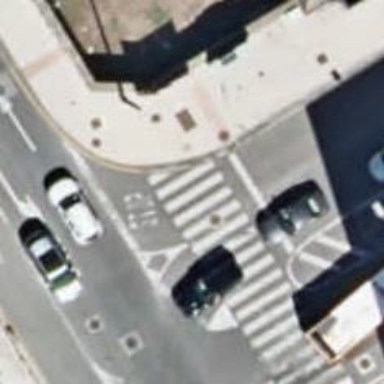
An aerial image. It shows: Uncontrolled crossing on the road.